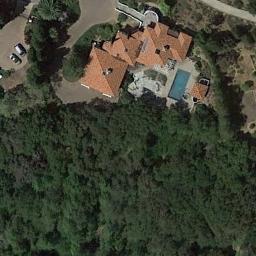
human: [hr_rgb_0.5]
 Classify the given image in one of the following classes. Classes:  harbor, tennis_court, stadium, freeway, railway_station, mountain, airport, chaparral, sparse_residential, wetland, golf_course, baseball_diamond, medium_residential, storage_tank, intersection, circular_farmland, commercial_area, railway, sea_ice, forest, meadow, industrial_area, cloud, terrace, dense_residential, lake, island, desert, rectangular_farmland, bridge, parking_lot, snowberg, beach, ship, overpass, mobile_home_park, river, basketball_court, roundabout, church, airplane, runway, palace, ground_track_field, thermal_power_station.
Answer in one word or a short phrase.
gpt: forest